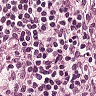
Metastatic tissue present: no